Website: home-depot
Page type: store-pickup
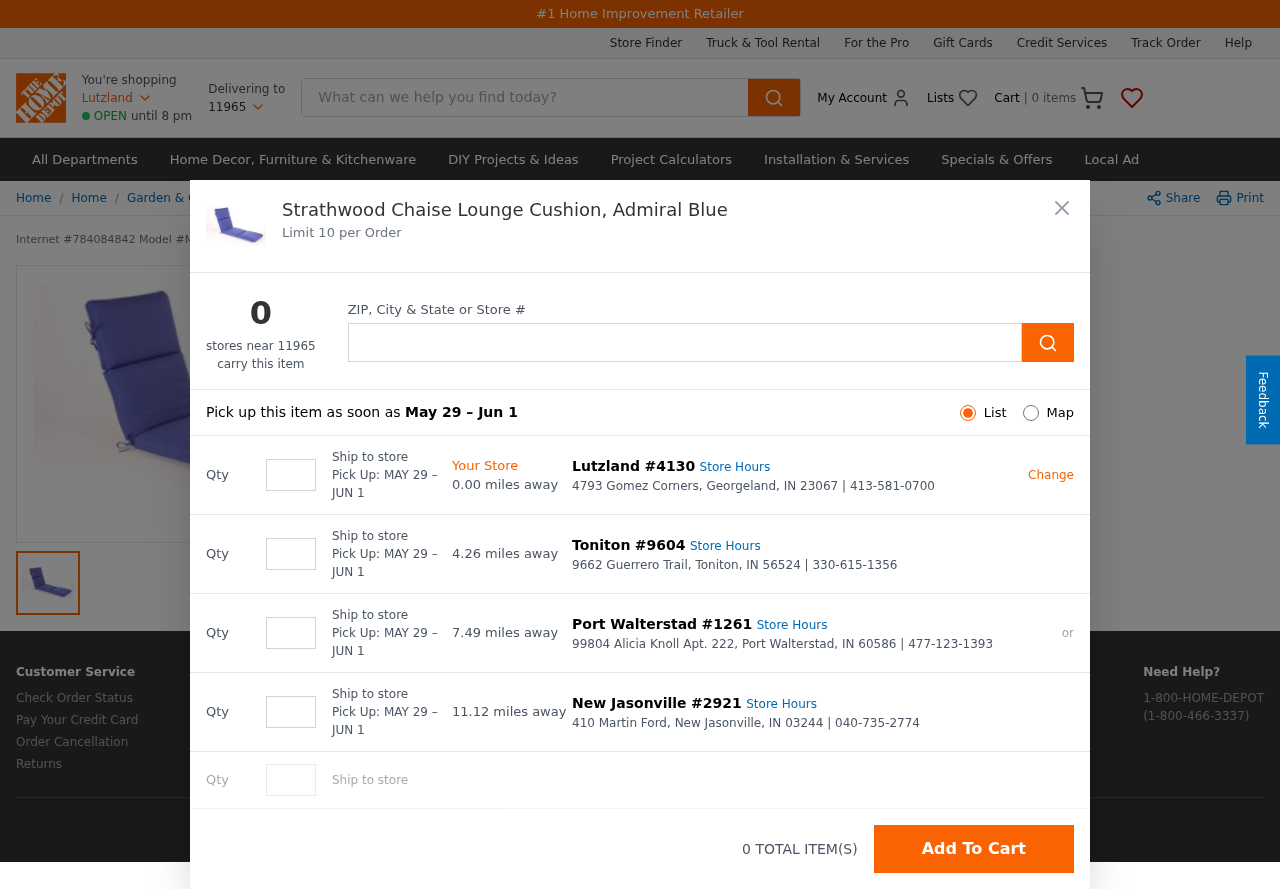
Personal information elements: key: PII_CITY
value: Lutzland
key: PII_LOCATION1_CITY_STATE_ZIP
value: Georgeland, IN 23067
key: PII_LOCATION1_STREET
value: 4793 Gomez Corners
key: PII_LOCATION2_CITY
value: Toniton
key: PII_LOCATION2_CITY_STATE_ZIP
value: Toniton, IN 56524
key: PII_LOCATION2_STREET
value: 9662 Guerrero Trail
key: PII_LOCATION3_CITY
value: Port Walterstad
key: PII_LOCATION3_CITY_STATE_ZIP
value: Port Walterstad, IN 60586
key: PII_LOCATION3_STREET
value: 99804 Alicia Knoll Apt. 222
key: PII_LOCATION4_CITY
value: New Jasonville
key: PII_LOCATION4_CITY_STATE_ZIP
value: New Jasonville, IN 03244
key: PII_LOCATION4_STREET
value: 410 Martin Ford
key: PII_POSTCODE
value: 11965
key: PII_LOCATION1_PHONE
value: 413-581-0700
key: PII_LOCATION2_PHONE
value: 330-615-1356
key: PII_LOCATION3_PHONE
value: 477-123-1393
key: PII_LOCATION4_PHONE
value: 040-735-2774
Product elements: key: PRODUCT1_BREADCRUMB
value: Home
Garden & Outdoor
Patio & Garden Furniture
Outdoor Cushions
Chaise Lounge Cushion
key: PRODUCT1_NAME
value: Strathwood Chaise Lounge Cushion, Admiral Blue
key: PRODUCT_INTERNET_NUMBER
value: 784084842
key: PRODUCT_MODEL_NUMBER
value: MW_OHW817819
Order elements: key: ORDER_NUM_ITEMS
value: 0
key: ORDER_PICKUP_DATE_RANGE
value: MAY 29 – JUN 1
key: ORDER_PICKUP_DATE_RANGE
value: May 29 – Jun 1
Search elements: key: HEADER_SEARCH
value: What can we help you find today?
Other elements: key: STORE1_DISTANCE
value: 0.00
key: STORE1_NUMBER
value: #4130
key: STORE2_DISTANCE
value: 4.26
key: STORE2_NUMBER
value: #9604
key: STORE3_DISTANCE
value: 7.49
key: STORE3_NUMBER
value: #1261
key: STORE4_DISTANCE
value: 11.12
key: STORE4_NUMBER
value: #2921